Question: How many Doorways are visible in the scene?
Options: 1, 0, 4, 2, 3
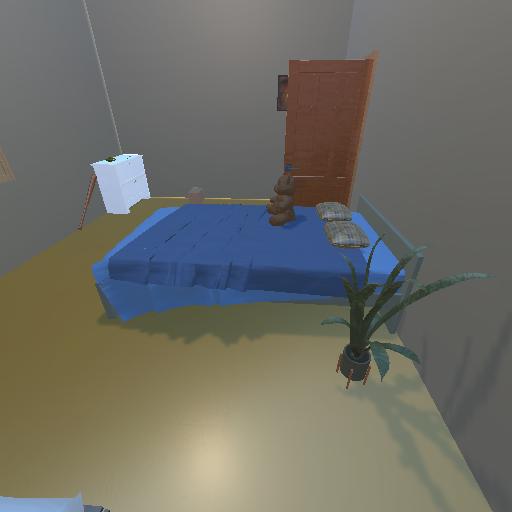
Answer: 1